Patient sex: M
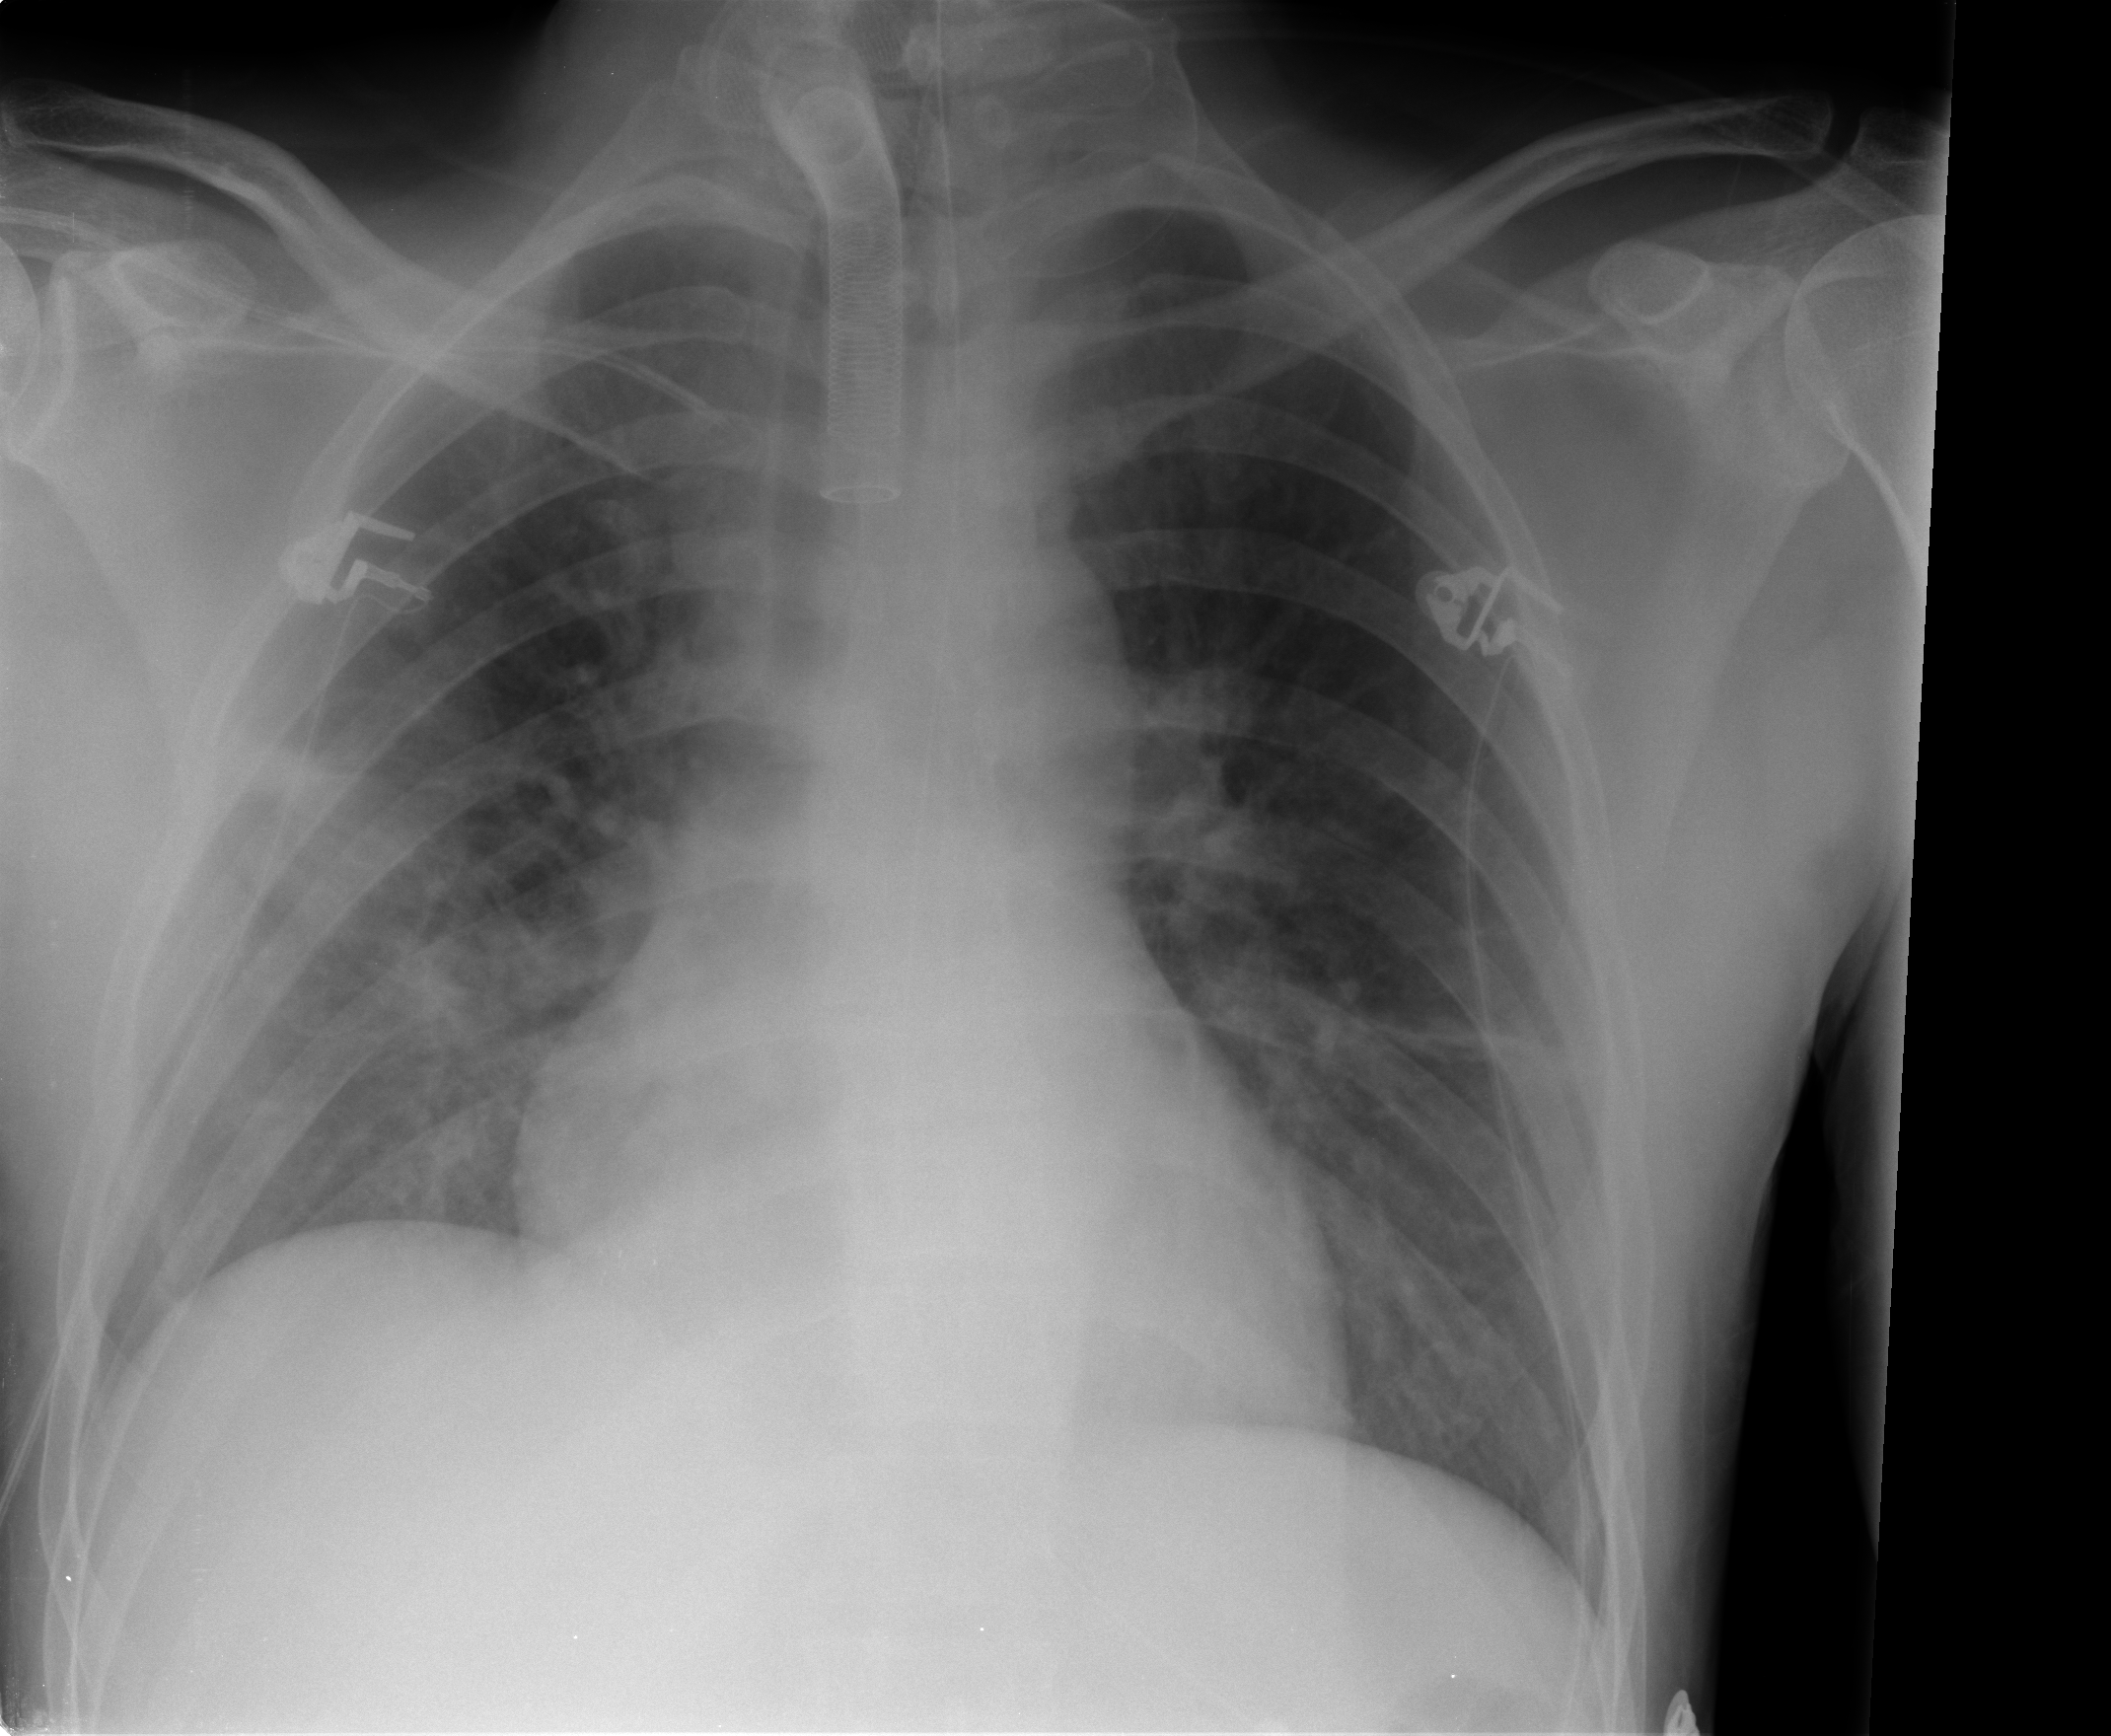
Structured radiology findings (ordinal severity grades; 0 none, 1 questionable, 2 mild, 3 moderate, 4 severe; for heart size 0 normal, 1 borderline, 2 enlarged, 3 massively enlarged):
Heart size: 0
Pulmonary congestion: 0
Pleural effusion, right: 0
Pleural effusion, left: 0
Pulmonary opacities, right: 2
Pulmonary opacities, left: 0
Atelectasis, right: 2
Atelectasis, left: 1